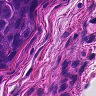
Metastatic tissue present: yes